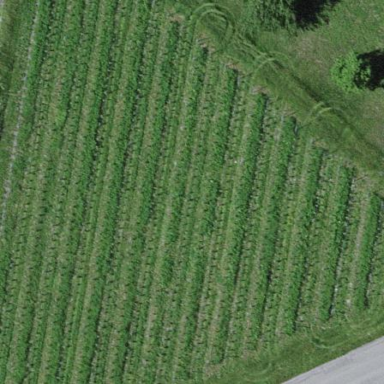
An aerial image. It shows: Vineyard with grape crops.